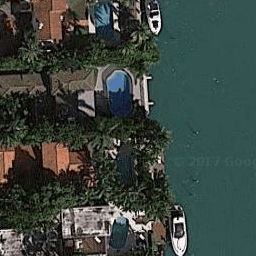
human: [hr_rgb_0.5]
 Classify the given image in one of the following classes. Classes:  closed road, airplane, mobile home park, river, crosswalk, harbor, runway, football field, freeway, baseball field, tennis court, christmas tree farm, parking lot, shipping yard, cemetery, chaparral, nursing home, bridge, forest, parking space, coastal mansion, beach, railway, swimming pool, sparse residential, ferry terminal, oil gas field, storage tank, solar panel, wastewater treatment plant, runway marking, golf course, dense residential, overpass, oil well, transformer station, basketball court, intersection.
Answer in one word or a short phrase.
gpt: coastal mansion